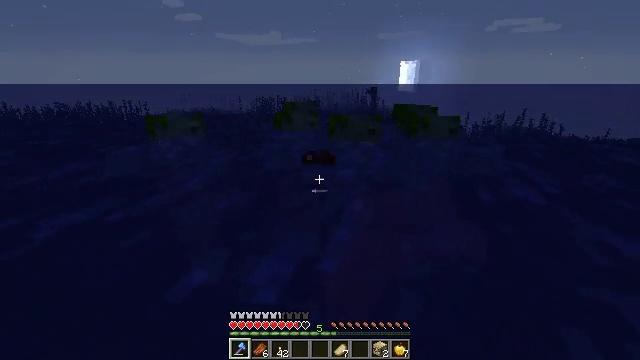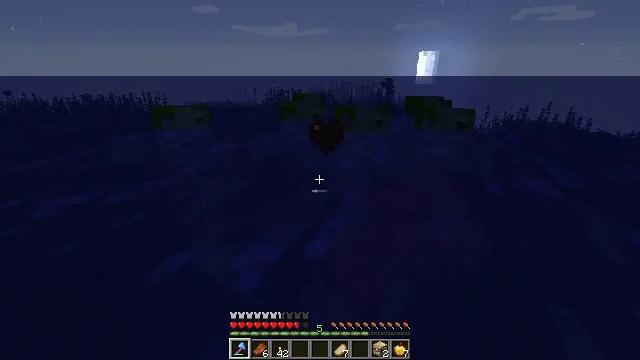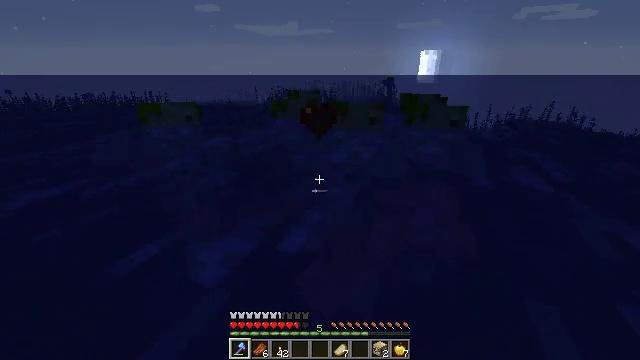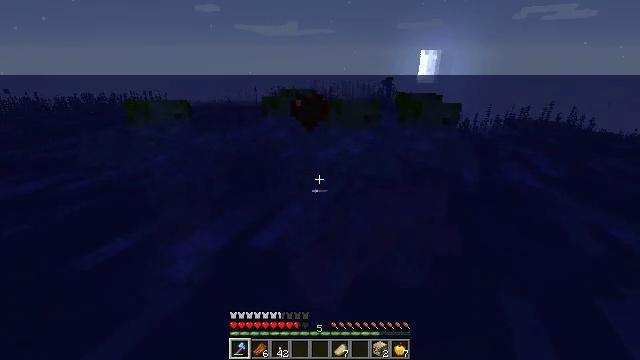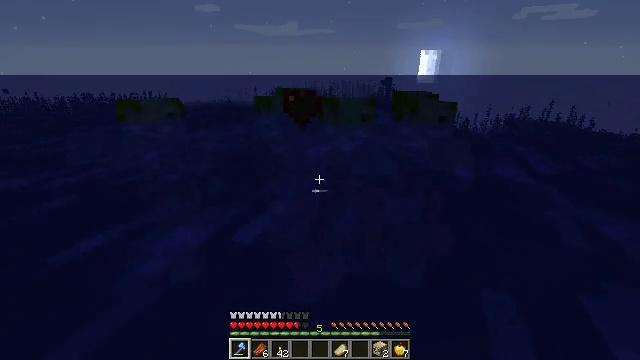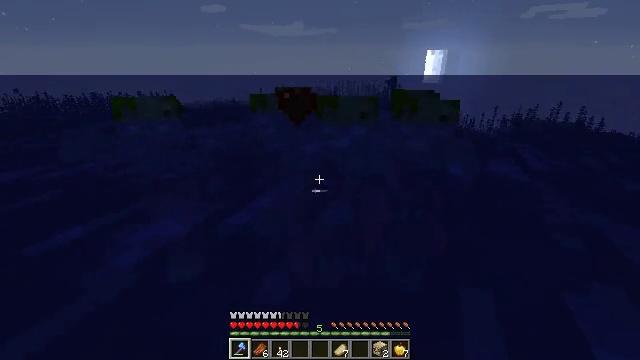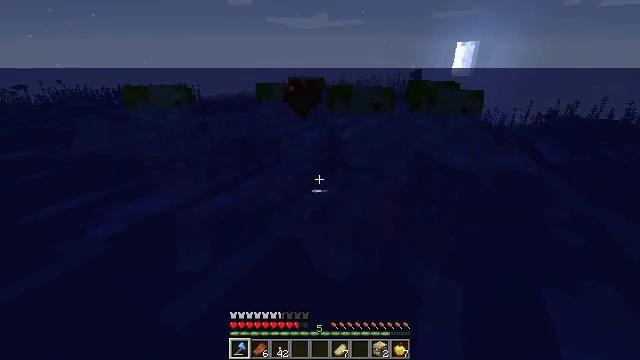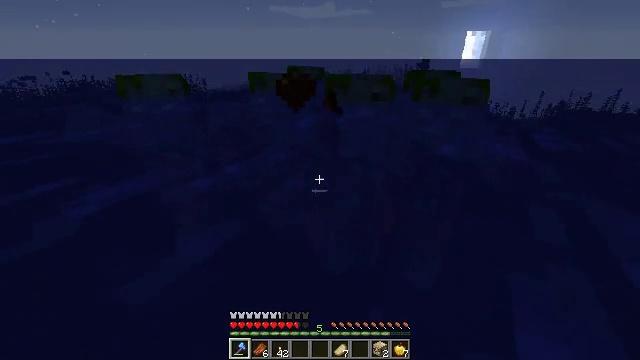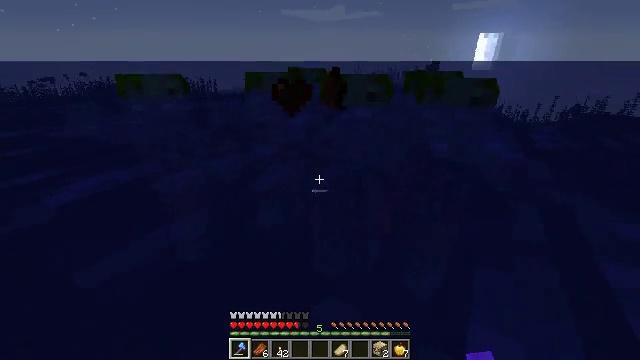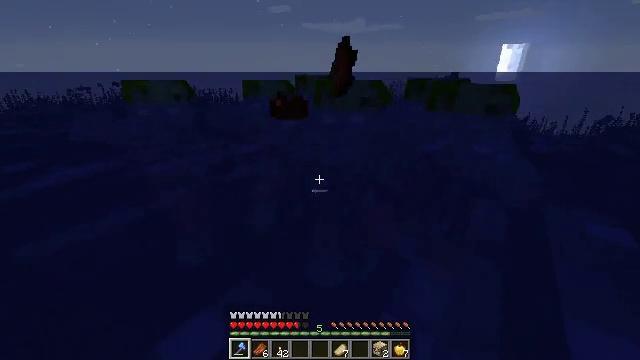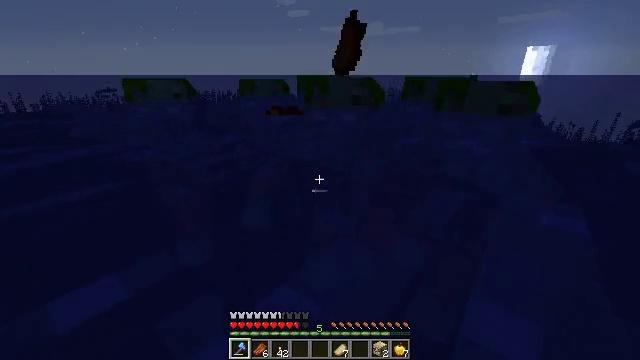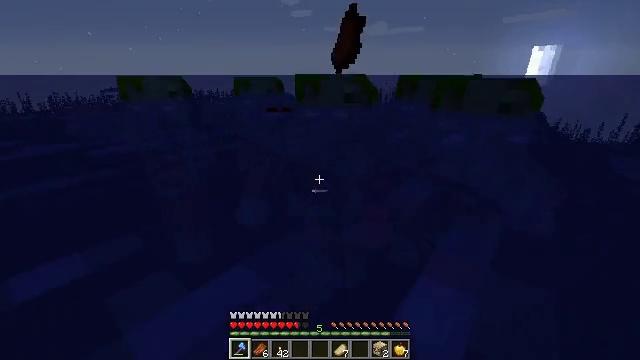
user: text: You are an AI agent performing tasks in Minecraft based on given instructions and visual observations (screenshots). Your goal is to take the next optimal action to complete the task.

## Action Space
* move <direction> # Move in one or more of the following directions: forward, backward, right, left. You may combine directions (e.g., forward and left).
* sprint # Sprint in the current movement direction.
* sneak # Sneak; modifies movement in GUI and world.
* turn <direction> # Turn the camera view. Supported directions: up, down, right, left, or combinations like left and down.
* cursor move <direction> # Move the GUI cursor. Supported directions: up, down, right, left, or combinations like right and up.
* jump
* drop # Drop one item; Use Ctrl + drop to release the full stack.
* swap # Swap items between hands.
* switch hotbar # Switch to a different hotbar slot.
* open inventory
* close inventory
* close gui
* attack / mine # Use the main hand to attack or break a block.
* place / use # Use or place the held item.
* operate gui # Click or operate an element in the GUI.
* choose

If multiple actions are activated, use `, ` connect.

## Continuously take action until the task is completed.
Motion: motion action
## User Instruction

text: Battle with a drowned.
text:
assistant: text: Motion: move right, turn left and down
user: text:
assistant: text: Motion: move right
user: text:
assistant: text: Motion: move right
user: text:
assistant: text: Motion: move right
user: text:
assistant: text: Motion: move right, turn left
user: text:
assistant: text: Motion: move right, turn left and down
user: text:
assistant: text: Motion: move right, turn left and down, attack / mine
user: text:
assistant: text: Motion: move right, turn left, attack / mine
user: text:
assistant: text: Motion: move right, turn left and up
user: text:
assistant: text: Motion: move right, turn left
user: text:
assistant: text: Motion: move back and move right
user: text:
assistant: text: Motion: no_op